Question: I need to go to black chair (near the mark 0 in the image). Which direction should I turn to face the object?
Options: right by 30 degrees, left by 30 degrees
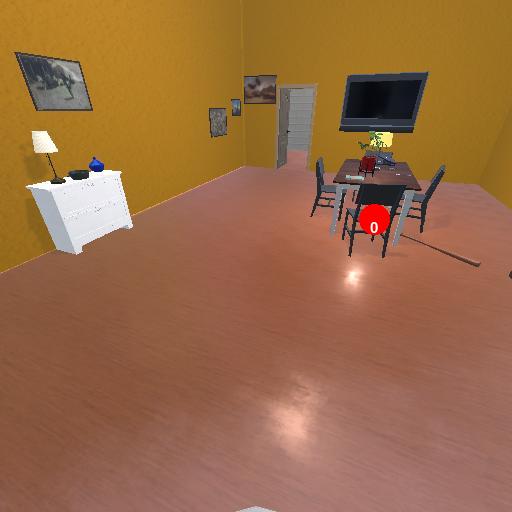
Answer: right by 30 degrees